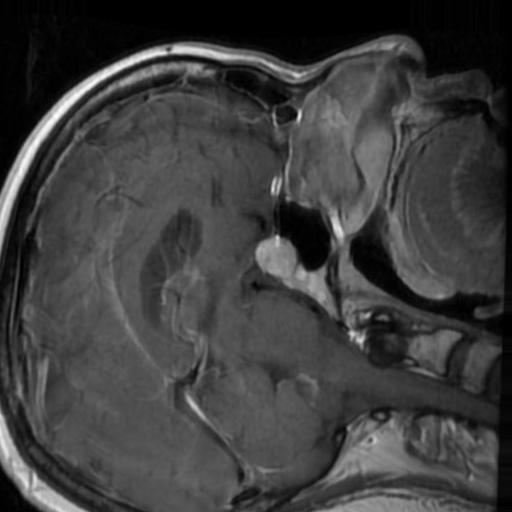
Label: brain_tumor